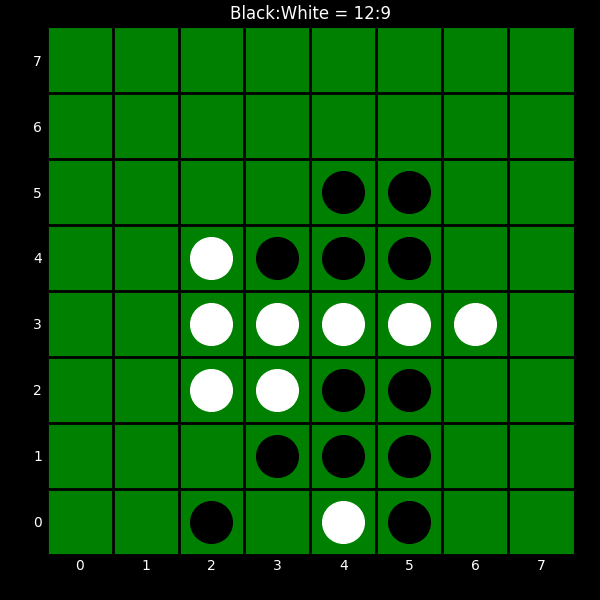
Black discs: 12
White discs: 9